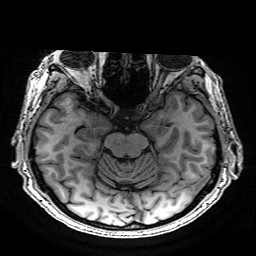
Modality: T1w
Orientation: coronal
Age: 61
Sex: male
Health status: healthy
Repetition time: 2.53 s
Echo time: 0.0034 s